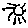
Label: sun